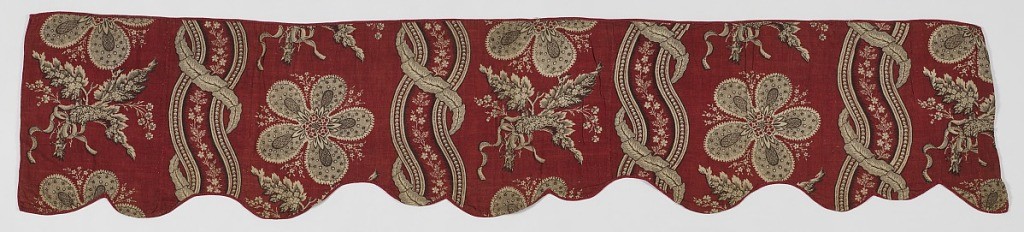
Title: Valance
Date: late 18th century
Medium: cotton Technique: block printed on plain weave
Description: Shaped valance. Design of curving stripes with five-petaled flowers in the field. Red and black on white. Three seams across the width of the valance.